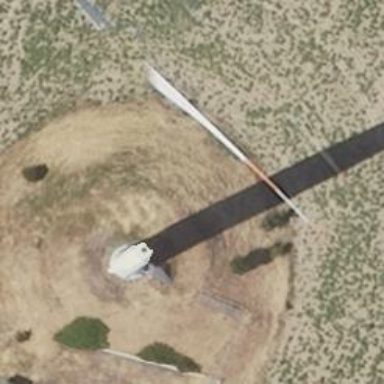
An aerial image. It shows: Vestas wind generator.